Field crop: maize
Growth stage: 1
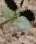
Species: datura